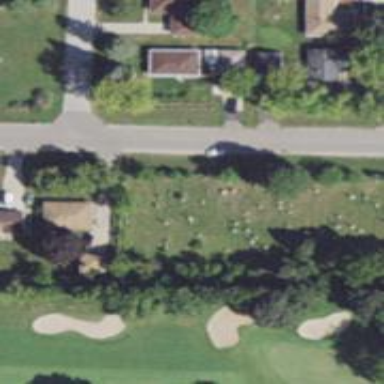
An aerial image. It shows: Cemetery or graveyard.